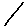
Label: line